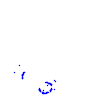
Particle: pion